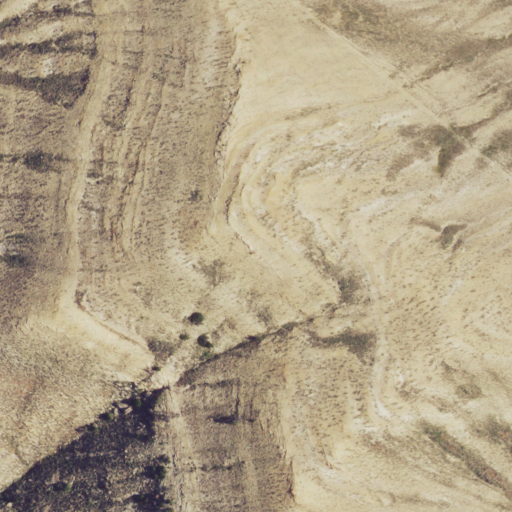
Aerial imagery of mountains in Wyoming named Haystack Mountains containing only shrub